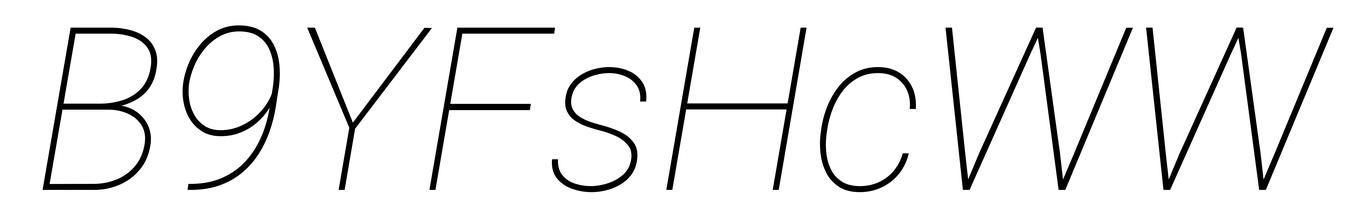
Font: Roboto-Italic_Thin_Italic